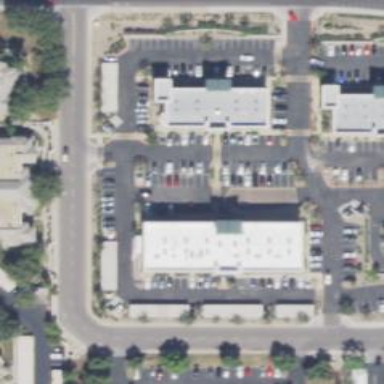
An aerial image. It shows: Healthcare clinic is depicted in the image.